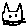
Label: cat